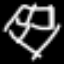
Label: diamond